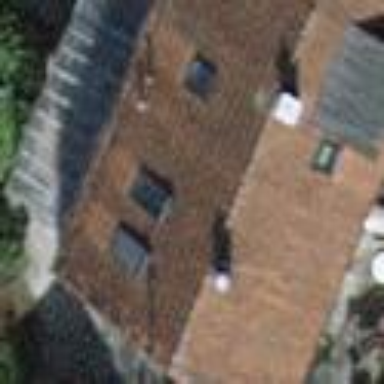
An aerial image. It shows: Building with tile roof.